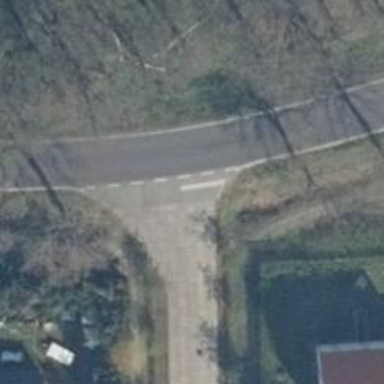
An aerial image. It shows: Road with stop sign.